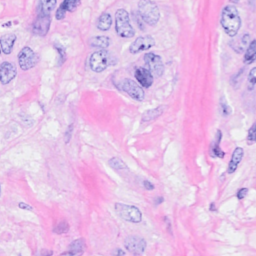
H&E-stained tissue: Breast